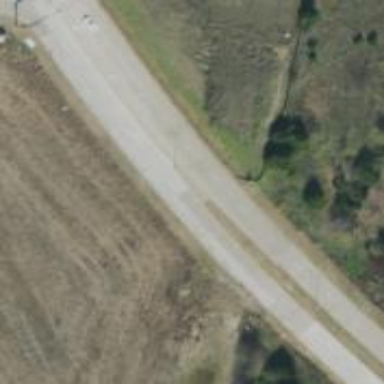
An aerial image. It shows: Secondary road.